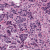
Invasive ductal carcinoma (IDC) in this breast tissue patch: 1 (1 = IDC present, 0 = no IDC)